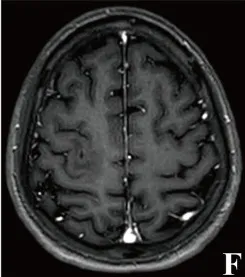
Brain MRI images of patient 1. Repeat brain MRI images showing that the lesion disappeared 1 month later (F).
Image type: radiology (mri)